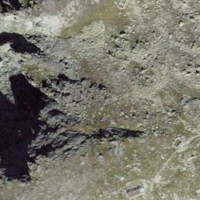
EUNIS habitat code: 31
Species observed at this site:
Gentianella campestris